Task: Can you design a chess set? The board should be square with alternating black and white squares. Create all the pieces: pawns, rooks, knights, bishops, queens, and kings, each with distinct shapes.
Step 2013:
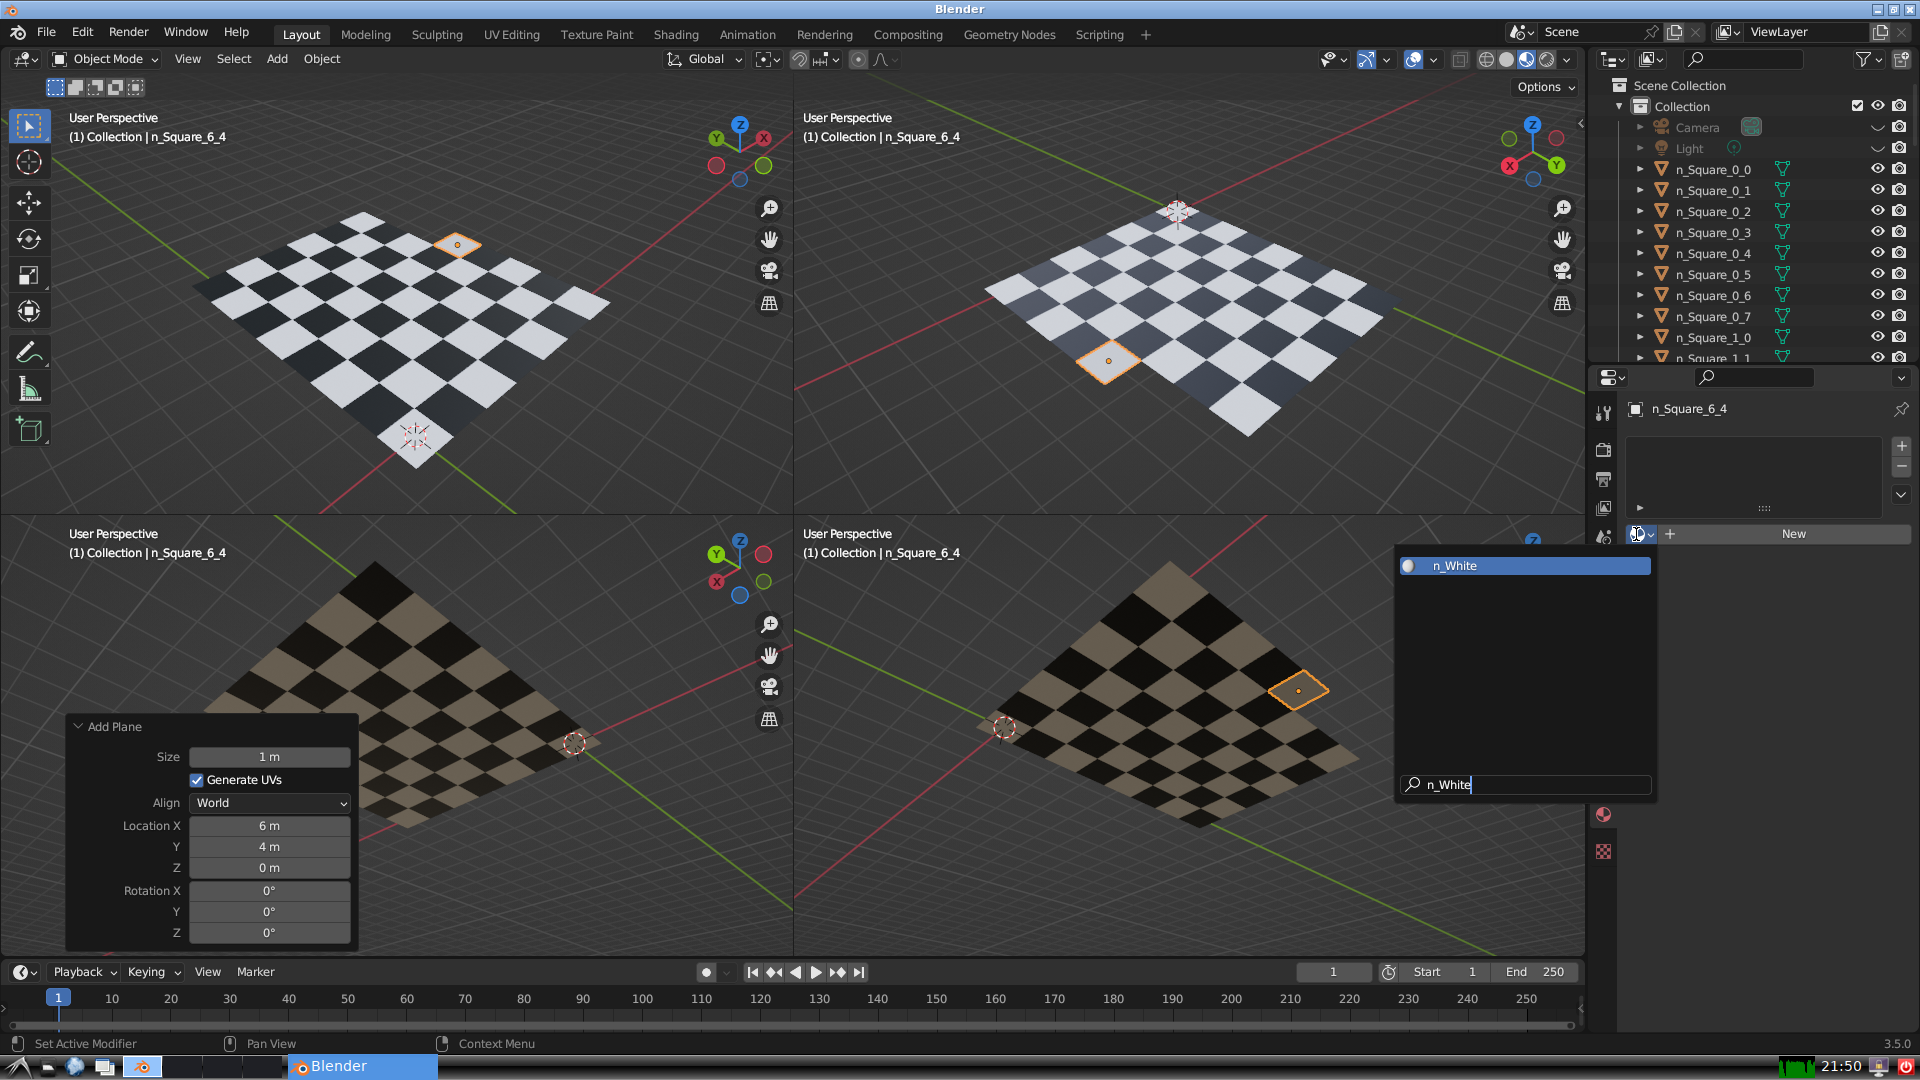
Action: {"key_press": ['Return']}